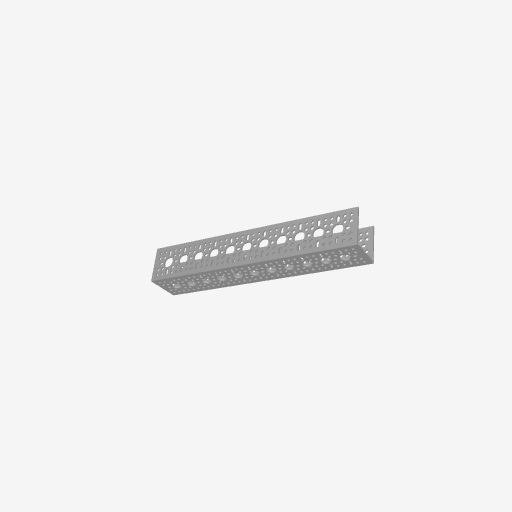
Part: UChannel11H